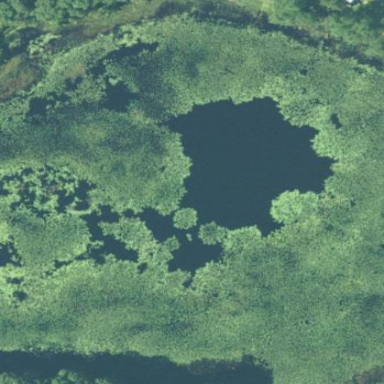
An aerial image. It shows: Serene lake surrounded by nature.